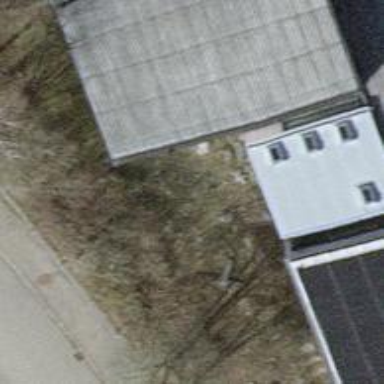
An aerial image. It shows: The building has flat roof colored in silver.